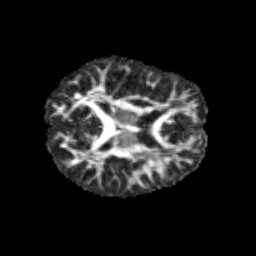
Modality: FA
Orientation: axial
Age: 12
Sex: female
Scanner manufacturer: siemens
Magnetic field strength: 3 T
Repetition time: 3.8 s
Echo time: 0.07 s